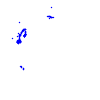
Particle: kaon